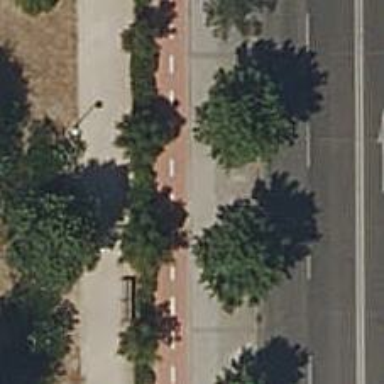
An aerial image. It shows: Bus stop with platform for public transport.